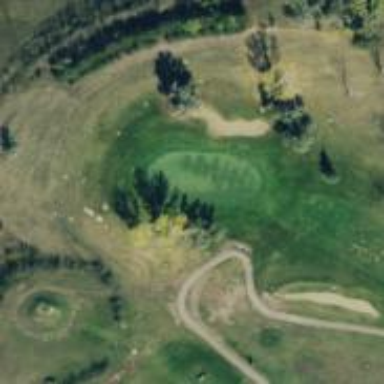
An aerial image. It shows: View of golf hole.